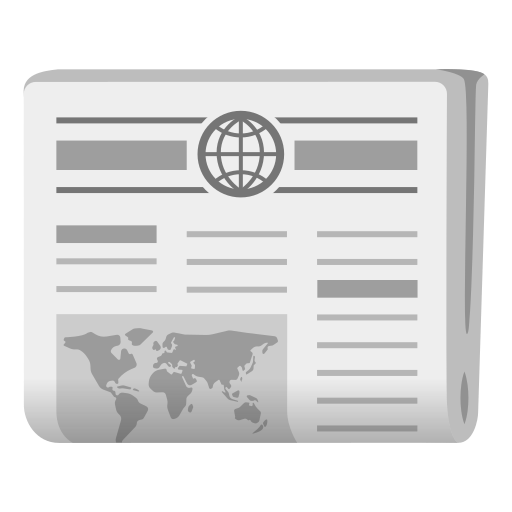
Emoji: 📰